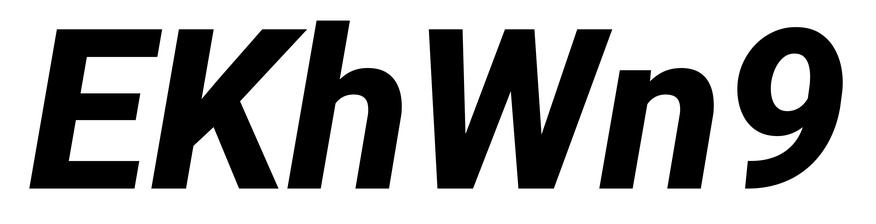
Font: Roboto-Italic_ExtraBold_Italic